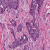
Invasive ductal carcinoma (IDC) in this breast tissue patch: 1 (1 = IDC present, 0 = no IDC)